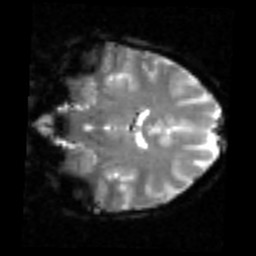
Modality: inplaneT2
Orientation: coronal
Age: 25
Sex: female